Aerial crown-view tile of a tropical tree (Barro Colorado Island, Panama), acquired 20241112:
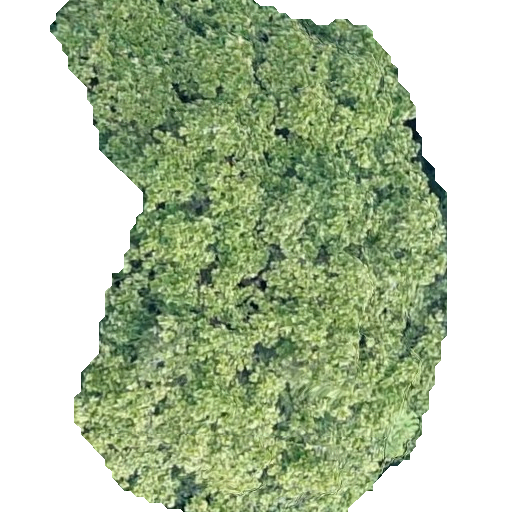
Species: Anacardium excelsum
GBIF accepted scientific name: Anacardium excelsum
Crown area: 257.051 m²